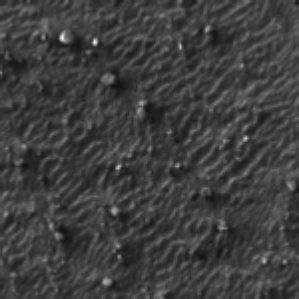
Label: frost